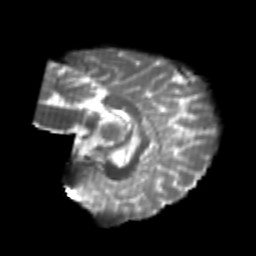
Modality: T2w
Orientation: sagittal
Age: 22
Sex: female
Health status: healthy
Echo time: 0.074 s